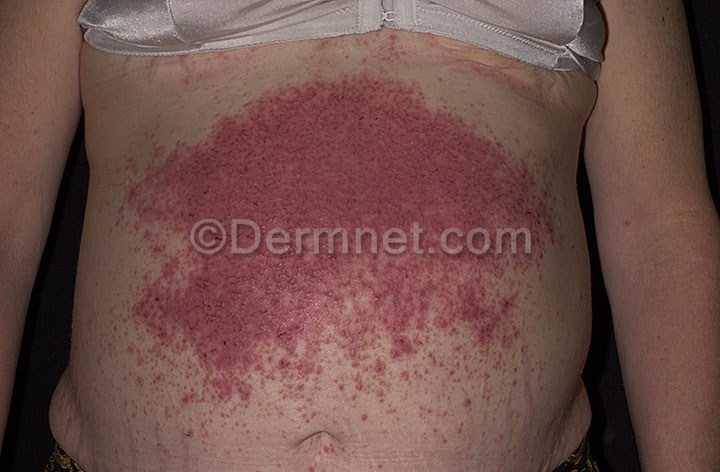
Disease: Bullous Disease Photos